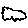
Label: cloud